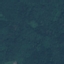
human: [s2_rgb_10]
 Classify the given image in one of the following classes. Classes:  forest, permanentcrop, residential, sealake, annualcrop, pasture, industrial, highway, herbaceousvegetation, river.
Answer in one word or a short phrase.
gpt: Forest